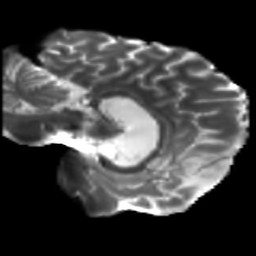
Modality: T2w
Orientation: sagittal
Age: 31
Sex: female
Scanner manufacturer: siemens
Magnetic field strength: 3 T
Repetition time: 5.25 s
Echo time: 0.08 s